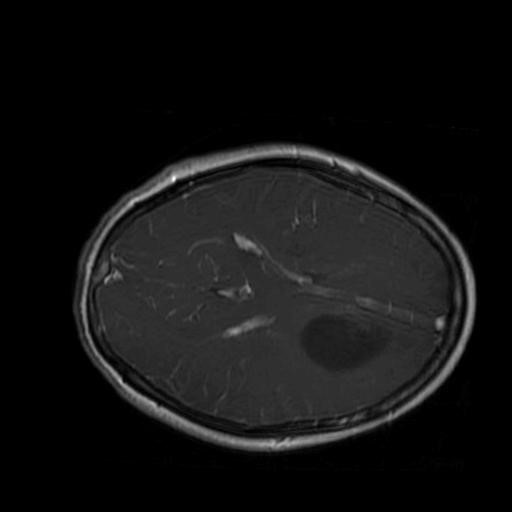
Label: brain_glioma